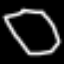
Label: octagon